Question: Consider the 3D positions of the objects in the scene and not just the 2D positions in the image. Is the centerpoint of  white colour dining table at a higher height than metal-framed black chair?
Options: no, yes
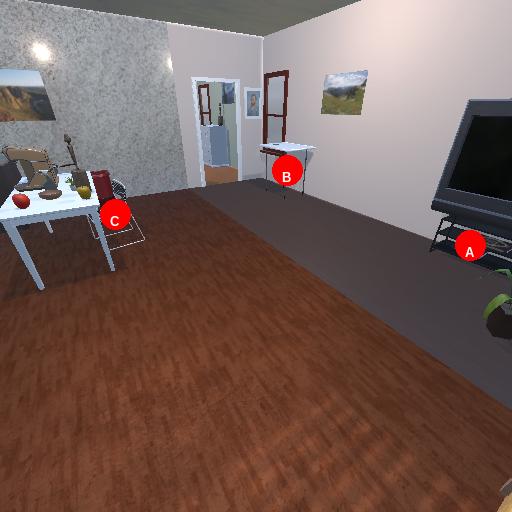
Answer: no